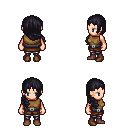
a pixel art fantasy rpg character, female body template, human, light skin, leather chest armor, metal pants, raven right-swept hairstyle, brown shoes, four views (front, back, left, right), 2x2 character sprite sheet, small pixel art, hard edges, no anti-aliasing